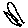
Label: bird